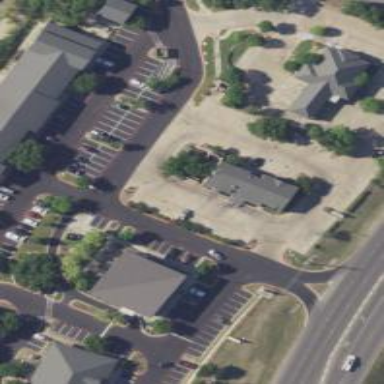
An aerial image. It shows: Retail area.